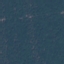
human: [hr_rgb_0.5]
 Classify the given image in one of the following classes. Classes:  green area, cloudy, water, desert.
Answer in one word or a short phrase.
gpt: green area